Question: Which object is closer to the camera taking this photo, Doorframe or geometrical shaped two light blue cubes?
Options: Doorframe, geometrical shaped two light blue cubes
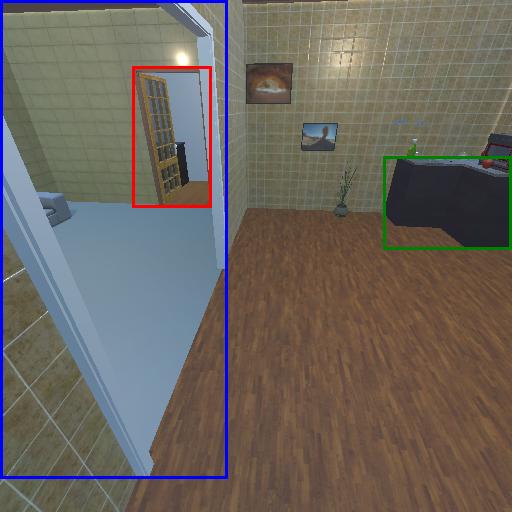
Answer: Doorframe